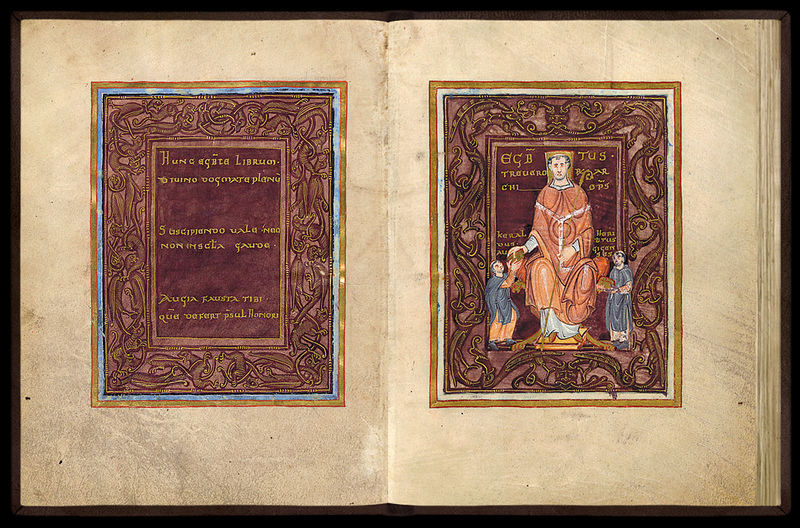
Titel: Egbert- Codex (Codex Egberti)
Institution: Trier, Stadtbibliothek/Stadtarchiv
Schlagwörter: blau, rot, ornament, bibel, rahmen, sitzend, buch, buchseite, verschlungen, griechisch, buchseiten, latein, buchmalerei, manuskript